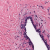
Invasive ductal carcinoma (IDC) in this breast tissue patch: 0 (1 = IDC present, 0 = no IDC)